Field crop: maize
Growth stage: 2
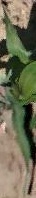
Species: maize